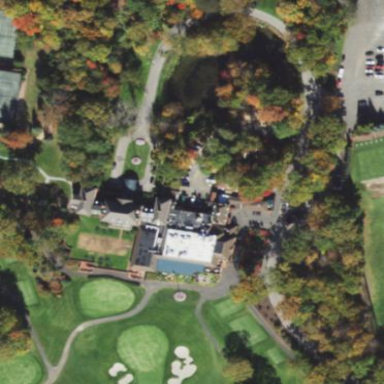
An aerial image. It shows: Clubhouse building at golf course.